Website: lowes
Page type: order-tracking
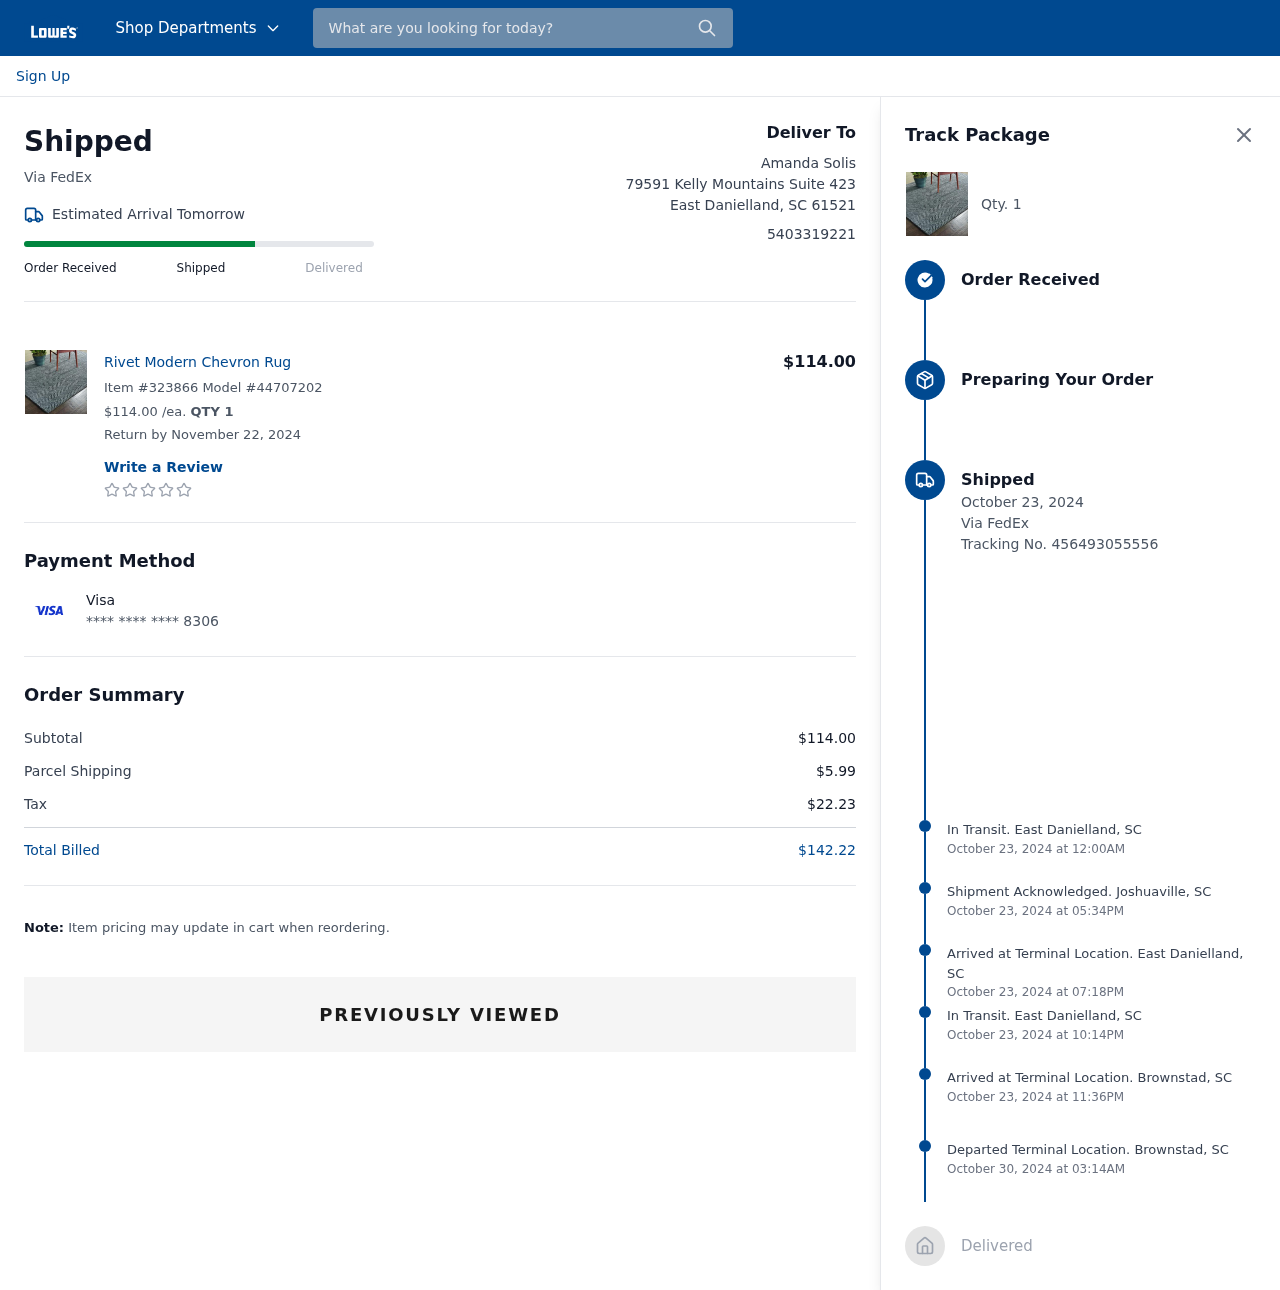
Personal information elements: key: PII_CARD_LAST4
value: **** **** **** 8306
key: PII_CARD_TYPE
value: Visa
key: PII_CITY_STATE
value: East Danielland, SC
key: PII_CITY_STATE_ZIP
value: East Danielland, SC 61521
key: PII_FULLNAME
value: Amanda Solis
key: PII_PHONE
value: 5403319221
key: PII_STREET
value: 79591 Kelly Mountains Suite 423
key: PII_CITY_STATE2
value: Joshuaville, SC
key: PII_STATE_ABBR
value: SC
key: PII_CITY
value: East Danielland
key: PII_STATE_ABBR3
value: SC
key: PII_CITY_STATE3
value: Brownstad, SC
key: PII_CITY3
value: Brownstad
Product elements: key: PRODUCT1_NAME
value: Rivet Modern Chevron Rug
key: PRODUCT1_PRICE
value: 114
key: PRODUCT1_QUANTITY
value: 1
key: PRODUCT1_TOTAL
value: $114.00
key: PRODUCT1_QUANTITY2
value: Qty. 1
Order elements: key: ORDER_DELIVERY_DATE
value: Estimated Arrival Tomorrow
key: ORDER_ITEM_NUMBER
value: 323866
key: ORDER_MODEL_NUMBER
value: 44707202
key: ORDER_RETURN_BY_DATE
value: Return by November 22, 2024
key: ORDER_SUBTOTAL
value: $114.00
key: ORDER_SHIPPING_COST
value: $5.99
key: ORDER_TAX
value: $22.23
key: ORDER_TOTAL
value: $142.22
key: ORDER_SHIPPING_DATE
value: October 23, 2024
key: ORDER_TRACKING_NUMBER
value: Tracking No. 456493055556
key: ORDER_TRACKING_EVENT1
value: October 23, 2024 at 12:00AM
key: ORDER_TRACKING_EVENT2
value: October 23, 2024 at 05:34PM
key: ORDER_TRACKING_EVENT3
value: October 23, 2024 at 07:18PM
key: ORDER_TRACKING_EVENT4
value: October 23, 2024 at 10:14PM
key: ORDER_TRACKING_EVENT5
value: October 23, 2024 at 11:36PM
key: ORDER_TRACKING_EVENT6
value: October 30, 2024 at 03:14AM
Search elements: key: HEADER_SEARCH
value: What are you looking for today?